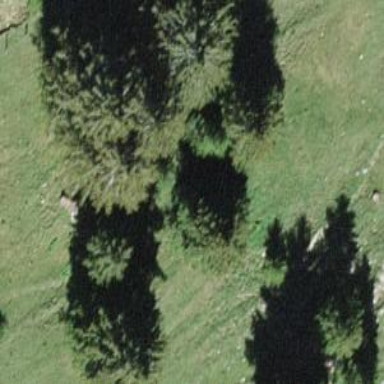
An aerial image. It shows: Needle-leaved tree in natural setting.